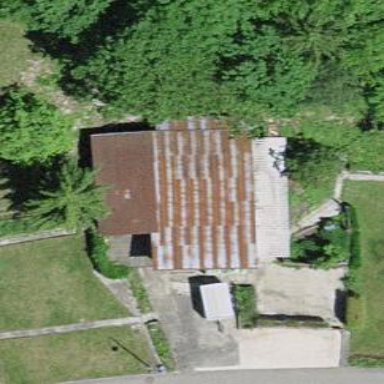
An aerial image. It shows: Shed building.